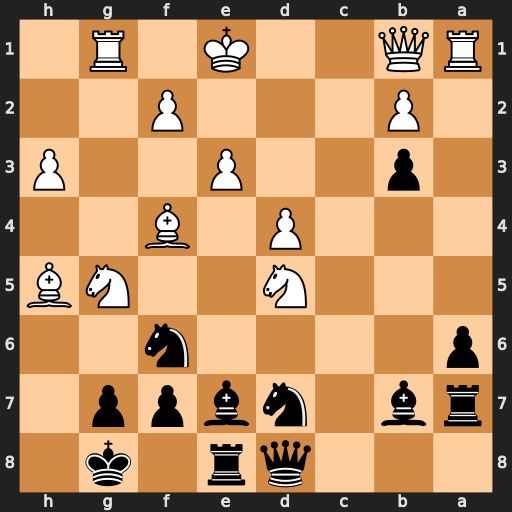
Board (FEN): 3qr1k1/rb1nbpp1/p4n2/3N2NB/3P1B2/1p2P2P/1P3P2/RQ2K1R1
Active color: b
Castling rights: Q
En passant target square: -
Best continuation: Bxd5 Bxf7+ Bxf7